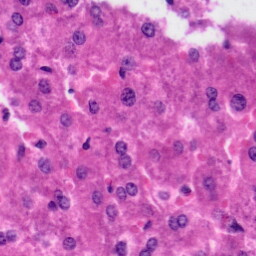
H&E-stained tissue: Liver